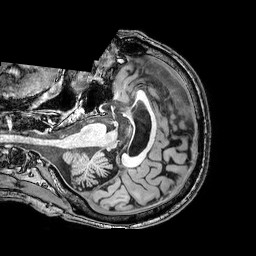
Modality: T1w
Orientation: axial
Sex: male
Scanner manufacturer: philips
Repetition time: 0.008108 s
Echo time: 0.00371 s